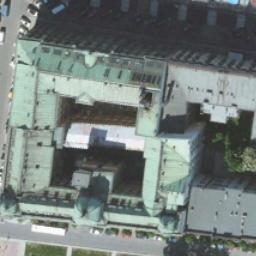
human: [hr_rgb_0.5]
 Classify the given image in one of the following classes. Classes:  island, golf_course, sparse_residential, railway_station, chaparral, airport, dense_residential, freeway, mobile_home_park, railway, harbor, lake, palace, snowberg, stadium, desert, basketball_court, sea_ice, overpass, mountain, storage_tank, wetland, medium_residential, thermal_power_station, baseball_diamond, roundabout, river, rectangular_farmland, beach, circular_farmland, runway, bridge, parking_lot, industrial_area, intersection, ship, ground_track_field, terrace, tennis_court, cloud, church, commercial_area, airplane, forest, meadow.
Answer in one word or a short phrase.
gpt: church